Question: I am working on an Android app. Our designer has the idea that we need a paging control looks like Etsy iPhone. (See the image below)
Basically you can swipe on the grey title bar or the content to switch screen.
Is there any existing 3rd party control does this?

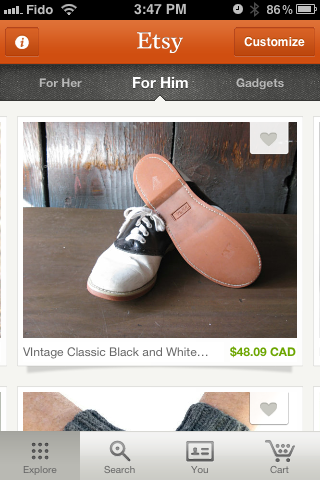
Answer: I would recommend you to use Jake Whartons <URL>:
Create a 'Fragment' for every of your Layouts and set the layout to your Fragment with the 'onCreateView()' methode inside your fragment(only if you want to have different layouts. If you have the same Layout but just different data, you can just use one Fragment and pass the data in the getItem() methode)
'''
@Override
public View onCreateView(LayoutInflater inflater, ViewGroup container,
Bundle savedInstanceState) {
return inflater.inflate(R.layout.layout, container, false);
}
'''
Now create a 'FragmentPagerAdapter' there sould be a methode called 'getItem()'. 'Switch' the Position and set it to your Fragment:
'''
@Override
public Fragment getItem(int position) {
switch(position){
case 0:
TestFragment fragment = new TestFragment();
return fragment;
case 1:
TestFragment2 fragment2 = new TestFragment2();
return fragment2;
}
return defaultFragment fragment3 = new defaultFragment();
return fragment3;
}
'''
Now you should be able to swipe to your Layouts(Fragments) easily